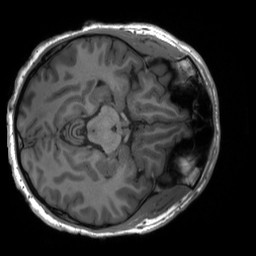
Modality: T1w
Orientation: axial
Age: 28
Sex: male
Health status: healthy
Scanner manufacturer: siemens
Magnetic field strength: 3 T
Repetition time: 2.3 s
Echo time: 0.00232 s